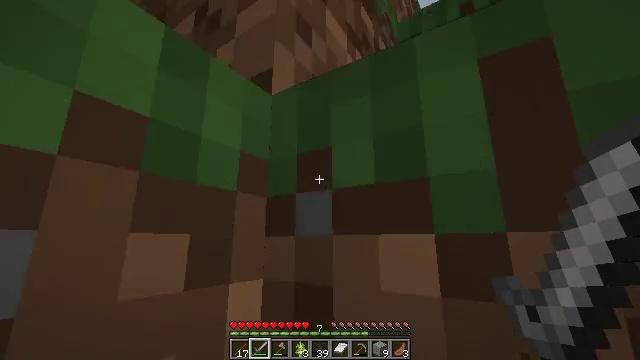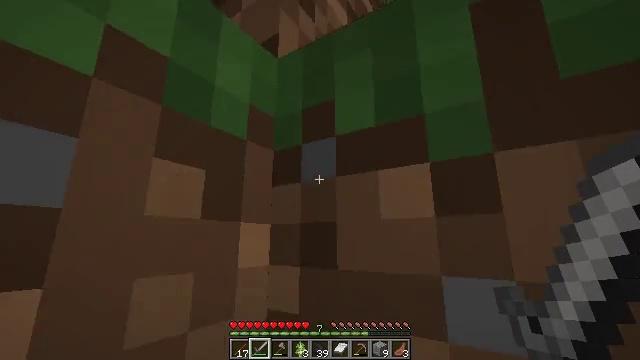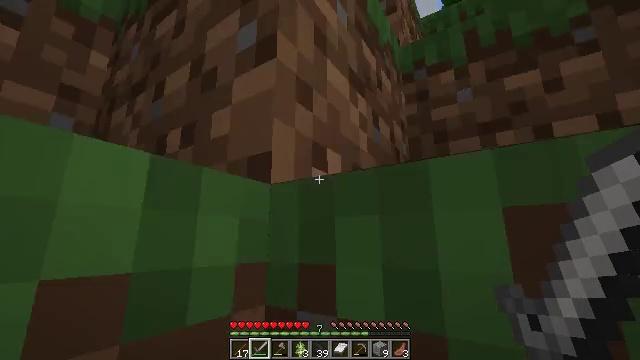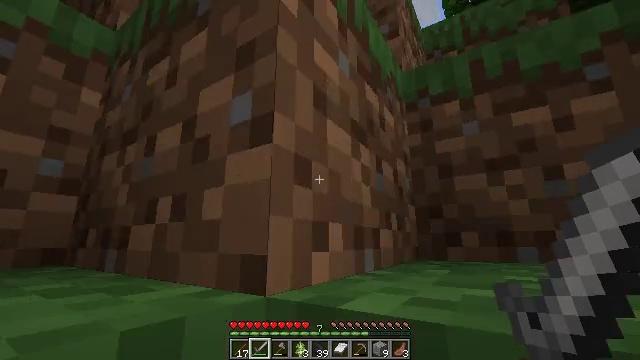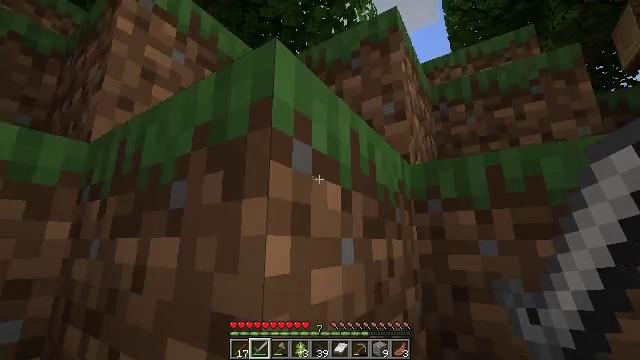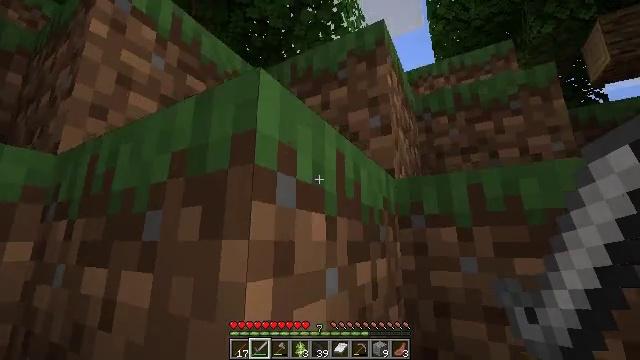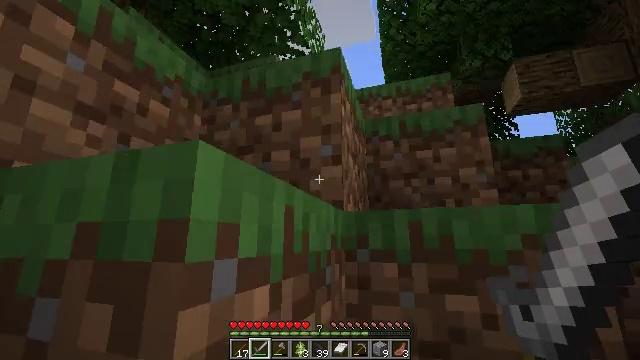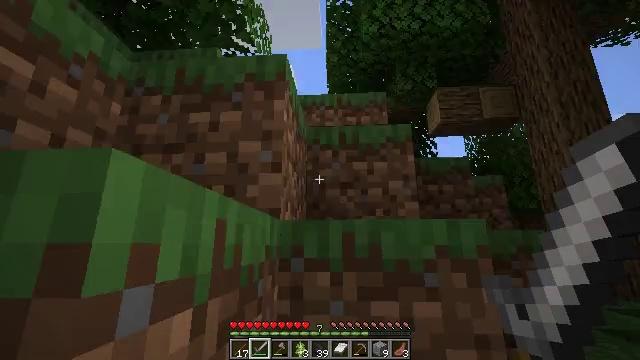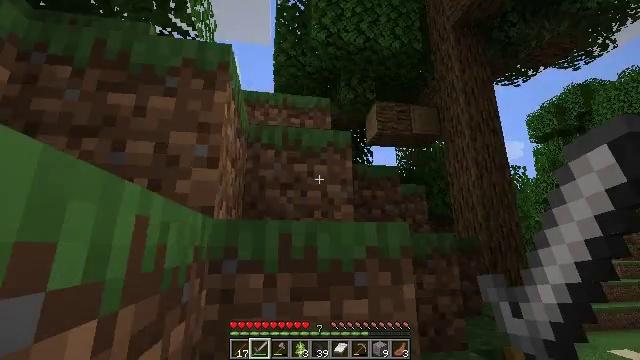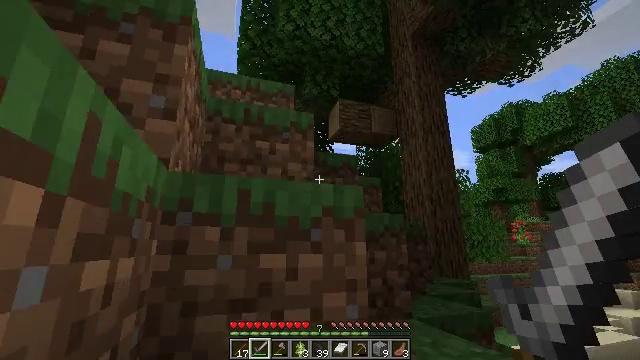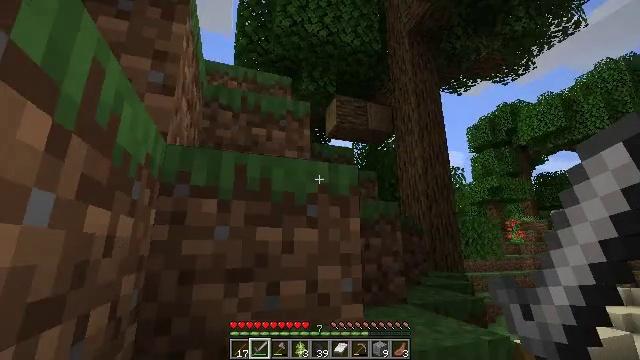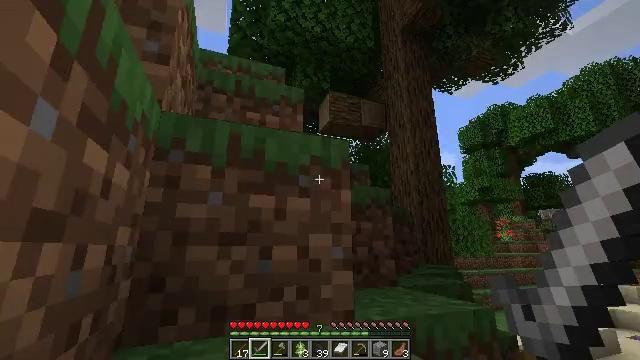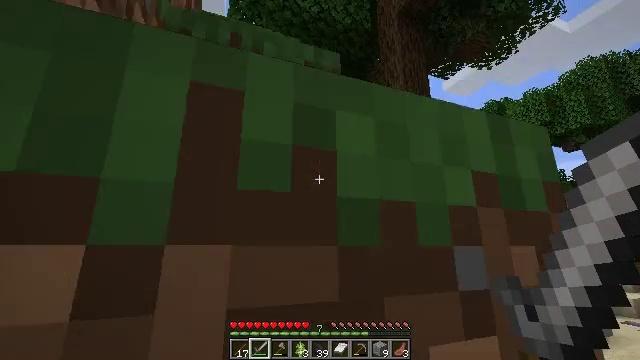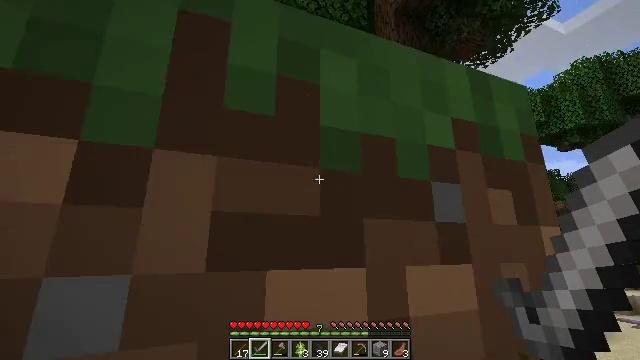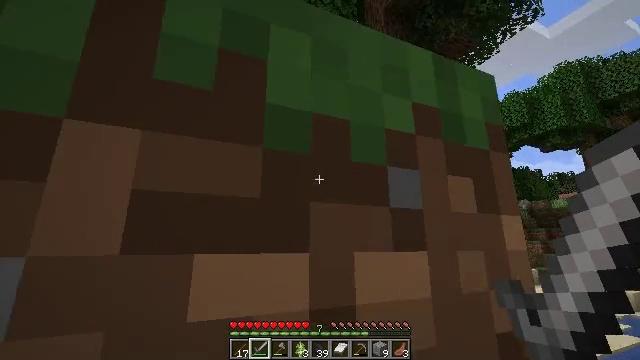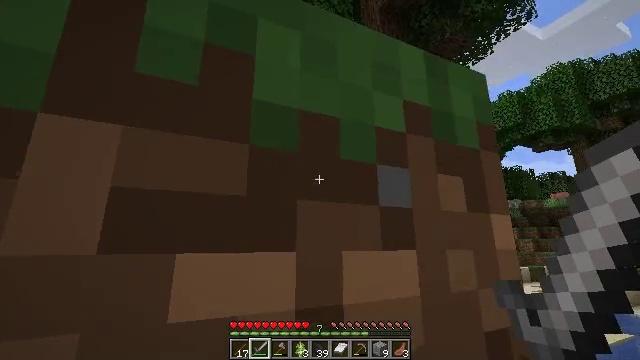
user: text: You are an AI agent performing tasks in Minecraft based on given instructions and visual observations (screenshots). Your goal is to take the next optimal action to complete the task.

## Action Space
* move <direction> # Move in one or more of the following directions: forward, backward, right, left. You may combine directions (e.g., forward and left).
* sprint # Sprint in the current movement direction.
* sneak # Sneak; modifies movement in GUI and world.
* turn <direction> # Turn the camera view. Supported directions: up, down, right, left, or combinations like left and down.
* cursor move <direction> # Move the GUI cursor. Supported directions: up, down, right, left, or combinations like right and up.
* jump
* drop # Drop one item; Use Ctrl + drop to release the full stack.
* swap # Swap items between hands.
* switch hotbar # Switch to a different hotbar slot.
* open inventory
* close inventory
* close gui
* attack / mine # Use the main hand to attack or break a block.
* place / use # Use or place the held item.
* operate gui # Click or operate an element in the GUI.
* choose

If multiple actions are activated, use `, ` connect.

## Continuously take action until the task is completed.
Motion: motion action
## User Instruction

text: Collect sugar cane near water sources.
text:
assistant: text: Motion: move forward, jump
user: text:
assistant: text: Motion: move forward, jump
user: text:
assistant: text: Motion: move forward, jump
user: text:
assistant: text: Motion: move forward, jump
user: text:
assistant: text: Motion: move forward, turn right, jump
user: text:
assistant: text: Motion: move forward, turn right, jump
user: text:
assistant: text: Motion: move forward, turn right, jump
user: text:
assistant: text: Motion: move forward, turn right, jump
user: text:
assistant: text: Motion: move forward, turn right, jump
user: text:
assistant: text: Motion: move forward, jump
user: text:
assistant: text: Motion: move forward, turn right, jump
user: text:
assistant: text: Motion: move forward
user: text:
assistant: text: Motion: move forward
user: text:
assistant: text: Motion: move forward, turn right
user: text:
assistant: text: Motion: move forward, turn right
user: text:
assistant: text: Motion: move forward, turn right
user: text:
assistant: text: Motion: move forward, turn right
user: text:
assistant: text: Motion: move forward, turn right and down
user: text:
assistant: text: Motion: move forward, turn right and down
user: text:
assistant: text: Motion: move forward, turn right and down
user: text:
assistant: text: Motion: turn right and down
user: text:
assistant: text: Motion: turn right and down
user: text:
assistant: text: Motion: turn right and down
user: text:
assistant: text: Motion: turn right and down
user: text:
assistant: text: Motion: turn right
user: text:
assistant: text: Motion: no_op
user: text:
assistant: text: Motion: no_op
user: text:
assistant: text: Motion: no_op
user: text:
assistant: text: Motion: no_op
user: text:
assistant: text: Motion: no_op